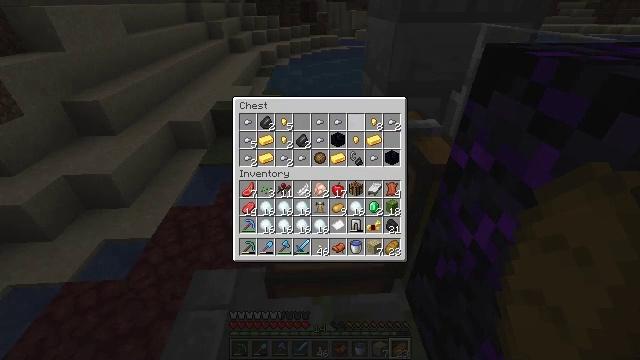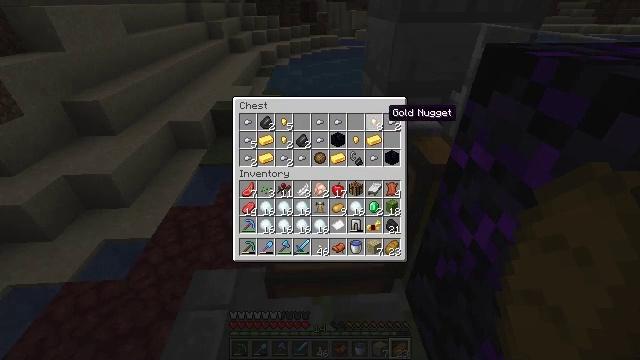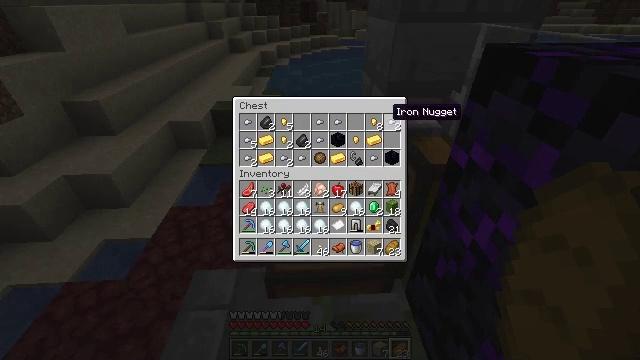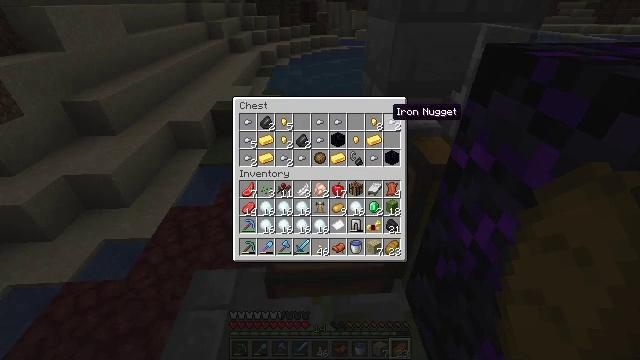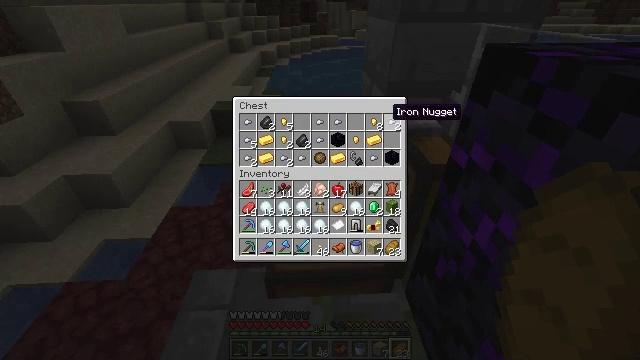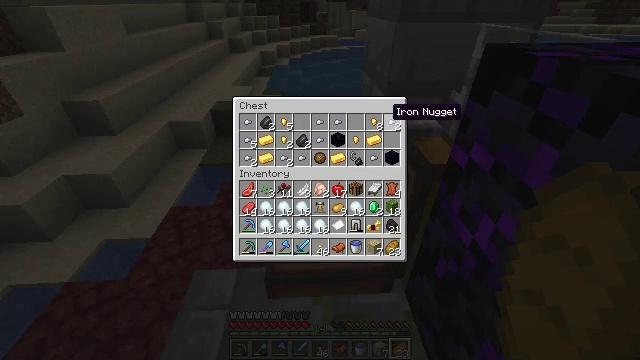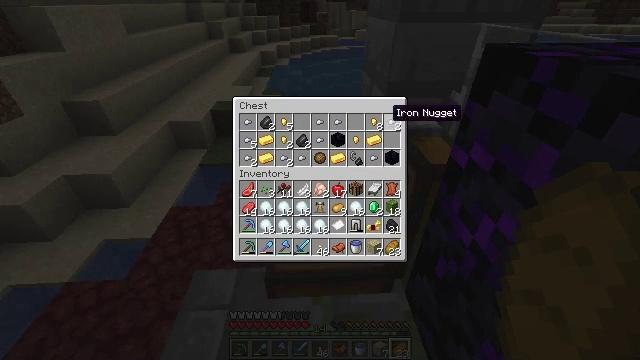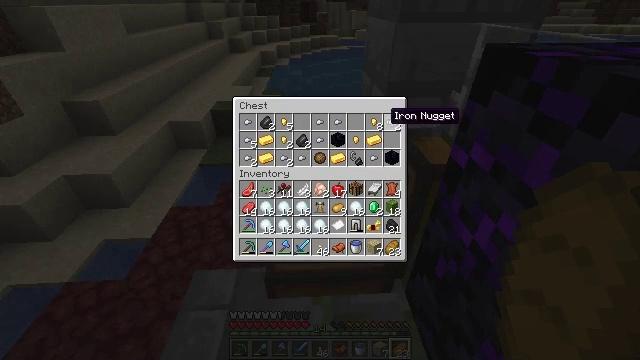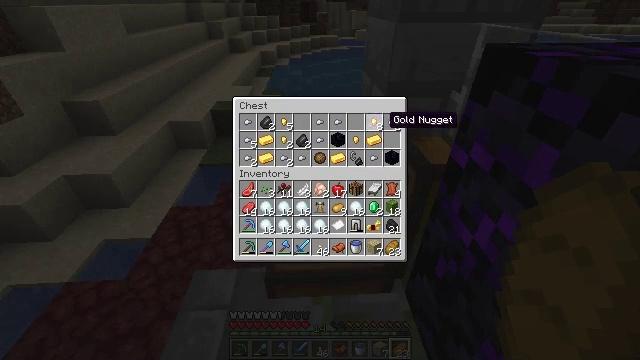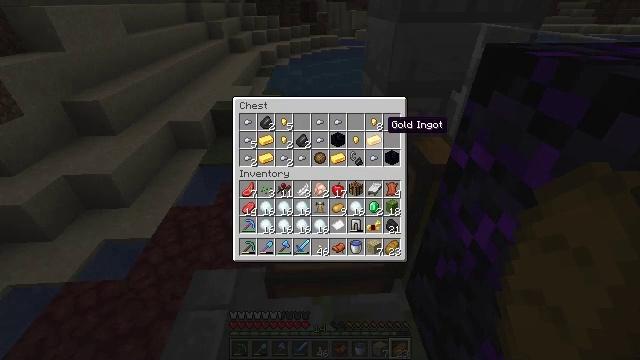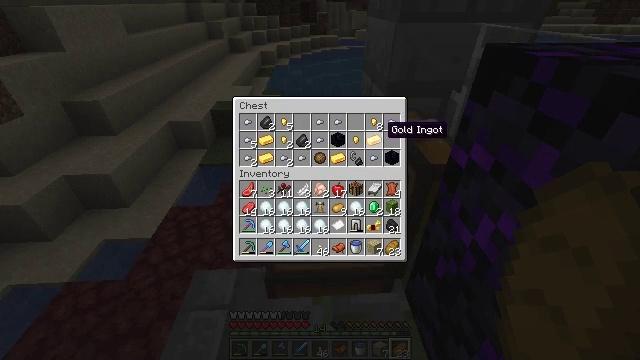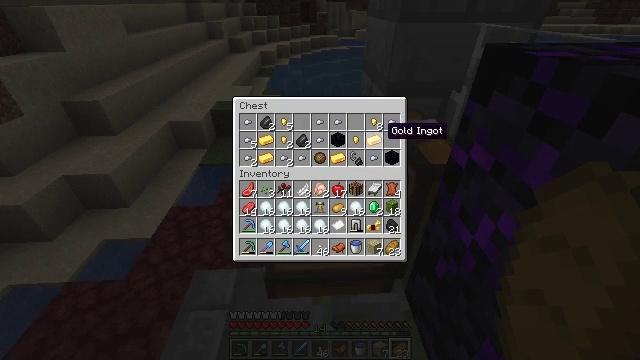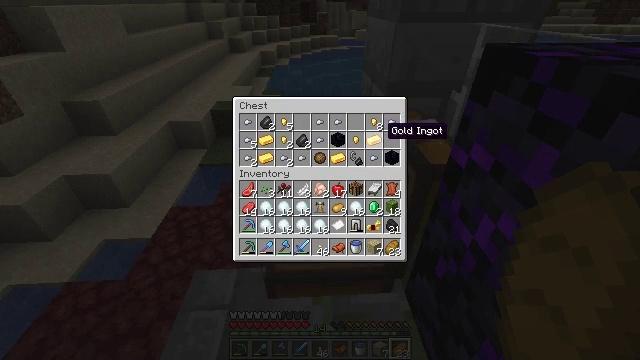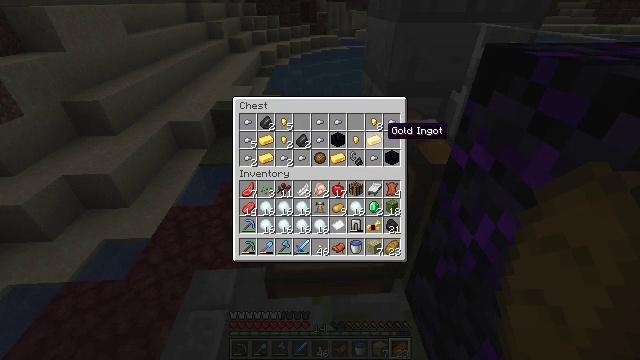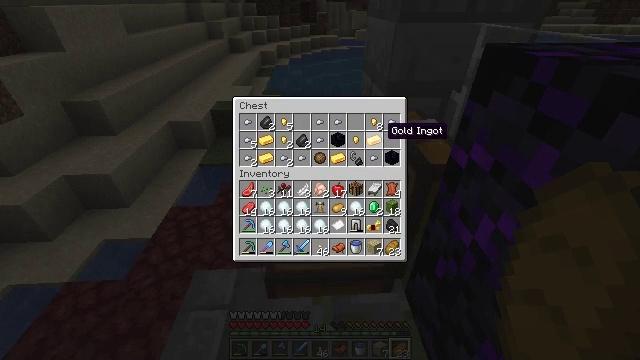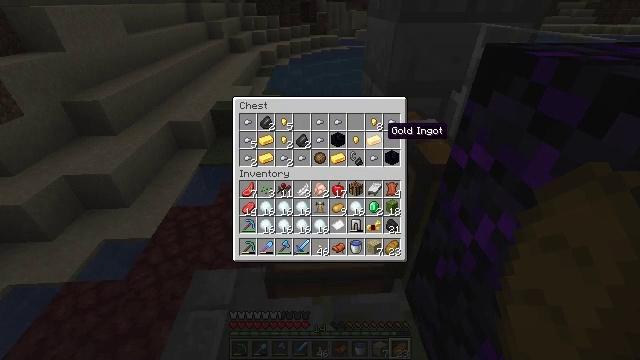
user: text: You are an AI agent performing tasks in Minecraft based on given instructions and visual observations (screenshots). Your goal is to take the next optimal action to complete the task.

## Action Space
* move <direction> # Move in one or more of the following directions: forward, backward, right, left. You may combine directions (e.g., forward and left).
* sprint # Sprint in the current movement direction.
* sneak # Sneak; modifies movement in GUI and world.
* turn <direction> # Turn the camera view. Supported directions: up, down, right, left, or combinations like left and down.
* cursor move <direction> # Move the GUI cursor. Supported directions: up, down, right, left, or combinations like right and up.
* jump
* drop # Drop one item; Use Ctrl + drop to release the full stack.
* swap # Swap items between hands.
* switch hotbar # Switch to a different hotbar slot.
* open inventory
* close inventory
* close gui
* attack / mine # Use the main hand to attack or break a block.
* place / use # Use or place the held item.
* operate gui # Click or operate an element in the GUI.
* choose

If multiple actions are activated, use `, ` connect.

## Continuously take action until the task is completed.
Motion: motion action
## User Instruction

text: Remove a snowball from the inventory.
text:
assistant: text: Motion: cursor move right
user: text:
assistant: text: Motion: no_op
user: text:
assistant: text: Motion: no_op
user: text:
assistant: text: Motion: no_op
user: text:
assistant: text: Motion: no_op
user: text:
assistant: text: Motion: no_op
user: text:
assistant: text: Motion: no_op
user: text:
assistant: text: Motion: no_op
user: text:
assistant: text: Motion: no_op
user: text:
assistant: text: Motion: no_op
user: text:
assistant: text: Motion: no_op
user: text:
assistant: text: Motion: no_op
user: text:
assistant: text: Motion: no_op
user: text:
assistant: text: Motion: no_op
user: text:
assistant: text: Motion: no_op
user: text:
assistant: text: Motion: operate gui
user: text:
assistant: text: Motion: operate gui
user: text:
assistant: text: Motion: operate gui
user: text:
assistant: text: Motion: no_op
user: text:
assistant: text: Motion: cursor move left
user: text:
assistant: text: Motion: no_op
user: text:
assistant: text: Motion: no_op
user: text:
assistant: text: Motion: no_op
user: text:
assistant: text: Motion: no_op
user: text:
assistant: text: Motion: no_op
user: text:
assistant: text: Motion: no_op
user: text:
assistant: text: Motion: operate gui
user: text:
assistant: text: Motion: operate gui
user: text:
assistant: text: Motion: operate gui
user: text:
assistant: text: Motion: cursor move left